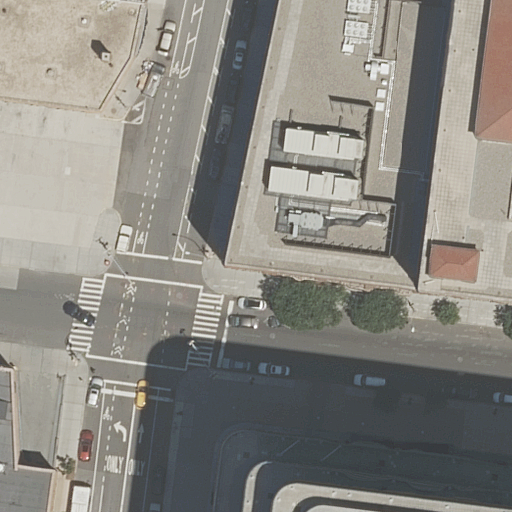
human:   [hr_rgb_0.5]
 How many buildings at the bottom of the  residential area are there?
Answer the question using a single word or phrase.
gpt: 0

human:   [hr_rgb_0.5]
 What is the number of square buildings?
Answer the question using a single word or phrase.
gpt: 0

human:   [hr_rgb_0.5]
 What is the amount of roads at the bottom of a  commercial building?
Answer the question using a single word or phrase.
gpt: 0

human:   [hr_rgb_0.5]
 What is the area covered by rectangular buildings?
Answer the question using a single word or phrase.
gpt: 6848m2

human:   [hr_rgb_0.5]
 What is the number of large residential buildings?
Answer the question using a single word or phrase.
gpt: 3

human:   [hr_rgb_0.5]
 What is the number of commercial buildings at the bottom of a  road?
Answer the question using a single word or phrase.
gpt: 0

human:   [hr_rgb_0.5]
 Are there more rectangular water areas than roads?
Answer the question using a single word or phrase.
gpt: no

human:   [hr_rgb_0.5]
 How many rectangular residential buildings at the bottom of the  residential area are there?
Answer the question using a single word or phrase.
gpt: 0

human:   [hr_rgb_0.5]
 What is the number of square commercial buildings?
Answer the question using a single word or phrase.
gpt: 0

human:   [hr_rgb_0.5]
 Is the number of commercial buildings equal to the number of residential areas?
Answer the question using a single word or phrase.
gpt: no

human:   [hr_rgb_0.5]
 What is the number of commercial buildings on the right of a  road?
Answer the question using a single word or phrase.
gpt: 0

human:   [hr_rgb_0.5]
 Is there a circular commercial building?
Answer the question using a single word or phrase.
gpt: no

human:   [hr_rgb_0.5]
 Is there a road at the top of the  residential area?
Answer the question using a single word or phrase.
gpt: yes

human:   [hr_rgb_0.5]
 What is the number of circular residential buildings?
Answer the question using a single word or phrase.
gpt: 0

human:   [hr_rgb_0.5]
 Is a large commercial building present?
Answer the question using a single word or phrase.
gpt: no

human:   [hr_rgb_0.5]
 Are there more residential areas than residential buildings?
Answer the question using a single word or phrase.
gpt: no

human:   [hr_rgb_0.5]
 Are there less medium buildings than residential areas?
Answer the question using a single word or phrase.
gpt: no

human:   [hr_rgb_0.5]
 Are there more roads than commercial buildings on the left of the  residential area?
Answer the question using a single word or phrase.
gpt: yes

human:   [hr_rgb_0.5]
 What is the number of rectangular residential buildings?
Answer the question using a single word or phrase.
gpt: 3

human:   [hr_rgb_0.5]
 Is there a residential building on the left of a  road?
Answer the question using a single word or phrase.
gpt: yes

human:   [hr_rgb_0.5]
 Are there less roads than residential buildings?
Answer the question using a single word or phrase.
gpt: yes

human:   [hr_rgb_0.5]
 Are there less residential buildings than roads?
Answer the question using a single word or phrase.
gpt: no

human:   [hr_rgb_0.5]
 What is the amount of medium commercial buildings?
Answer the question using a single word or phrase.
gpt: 0

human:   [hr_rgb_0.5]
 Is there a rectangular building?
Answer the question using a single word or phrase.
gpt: yes

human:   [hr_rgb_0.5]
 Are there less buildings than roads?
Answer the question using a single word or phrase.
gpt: no

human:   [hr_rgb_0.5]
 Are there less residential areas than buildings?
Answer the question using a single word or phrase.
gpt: yes

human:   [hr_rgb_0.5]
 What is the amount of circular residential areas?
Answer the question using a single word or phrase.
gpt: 0

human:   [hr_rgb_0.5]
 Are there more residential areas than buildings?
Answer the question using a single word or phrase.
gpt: no

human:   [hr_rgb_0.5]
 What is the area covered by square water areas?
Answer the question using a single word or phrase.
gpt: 0m2

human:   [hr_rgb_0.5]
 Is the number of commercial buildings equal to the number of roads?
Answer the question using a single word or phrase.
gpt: no

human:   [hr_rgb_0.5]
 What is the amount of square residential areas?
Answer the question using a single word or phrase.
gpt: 0

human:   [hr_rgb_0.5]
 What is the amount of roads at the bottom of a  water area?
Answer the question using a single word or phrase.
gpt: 0

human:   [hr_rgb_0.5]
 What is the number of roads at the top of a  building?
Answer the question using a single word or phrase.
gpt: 2

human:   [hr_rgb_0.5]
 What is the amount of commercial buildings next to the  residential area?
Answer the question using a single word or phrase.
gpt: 0

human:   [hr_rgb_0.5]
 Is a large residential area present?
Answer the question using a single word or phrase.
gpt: yes

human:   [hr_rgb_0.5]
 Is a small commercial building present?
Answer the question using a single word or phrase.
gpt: no